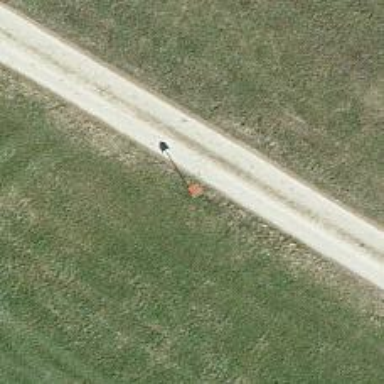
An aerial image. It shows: Pole with roofed pipeline marker.